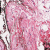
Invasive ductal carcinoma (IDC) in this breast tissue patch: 0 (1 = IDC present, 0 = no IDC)